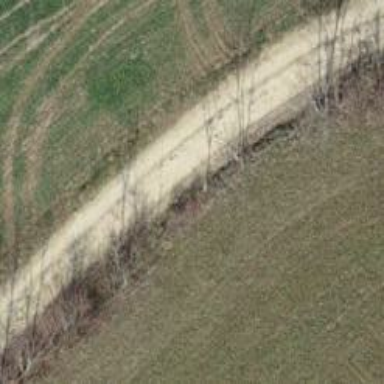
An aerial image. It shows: Track with grade 2 gravel surface.